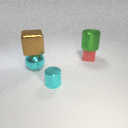
large cyan metal sphere to the left of small red rubber cube